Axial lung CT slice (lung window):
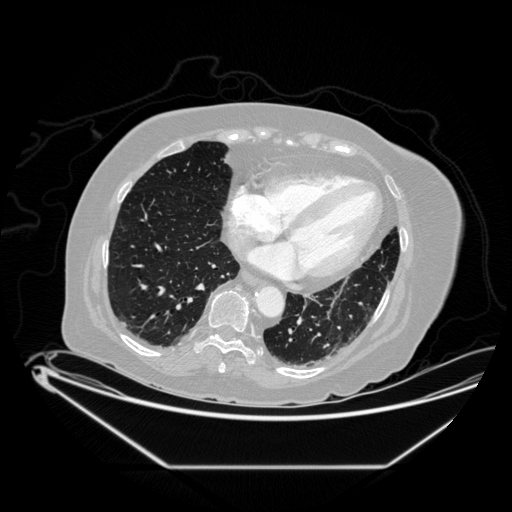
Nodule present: no